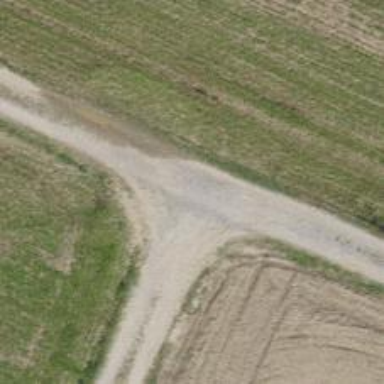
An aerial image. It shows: Gravel track.